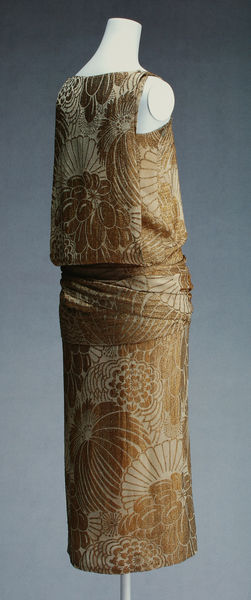
Titel: Abendkleid
Künstler: Edward Molyneux
Standort: Kyoto (Japan)
Institution: Kyoto Costume Institute
Schlagwörter: weiß, blume, blumen, braun, frau, holz, kleid, rücken, blüte, blüten, mode, muster, rock, bluse, kleidung, lang, ärmel, figur, kostüm, stoff, seide, schärpe, taille, japan, jugendstil, floral, überwurf, abendkleid, gemustert, blumenmuster, torso, schnitt, asiatisch, hüfte, geschnitzt, rückenteil, gewickelt, schneiderei, drappierung, ärmellos, kimono, zwanziger jahre, kleiderpuppe, haute couture, schneider, kostüm in braun, schneiderbüste